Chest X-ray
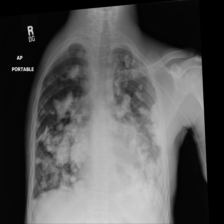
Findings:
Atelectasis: negative
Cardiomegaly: negative
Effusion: negative
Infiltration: negative
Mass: positive
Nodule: negative
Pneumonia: negative
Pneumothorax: negative
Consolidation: negative
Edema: negative
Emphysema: negative
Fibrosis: negative
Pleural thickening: negative
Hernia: negative